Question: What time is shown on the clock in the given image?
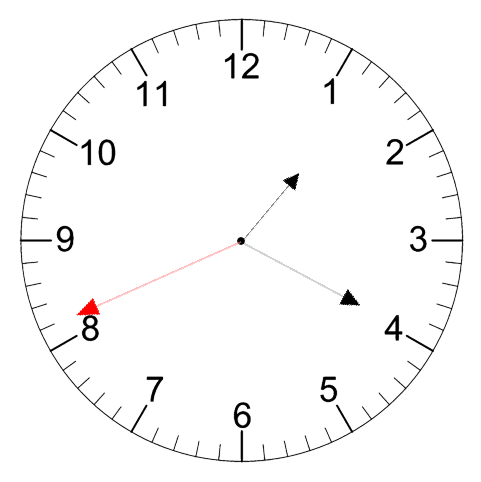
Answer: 01:19:41